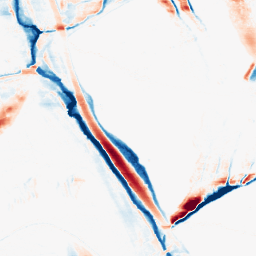
Category: morphological
Decomposition family: morphological_ellipse
Decomposition parameters: operation: average
width: 5
height: 30
Upsampling method: bilinear
Upsampling parameters: scale: 4
Upsampling scale: 4